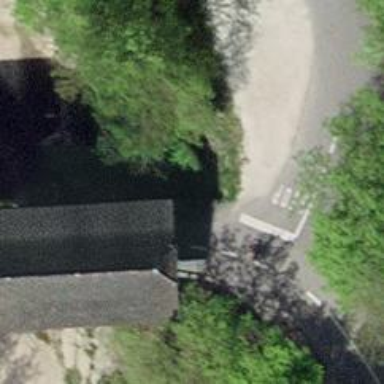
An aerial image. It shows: Service road with asphalt surface passing through covered bridge.